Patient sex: M
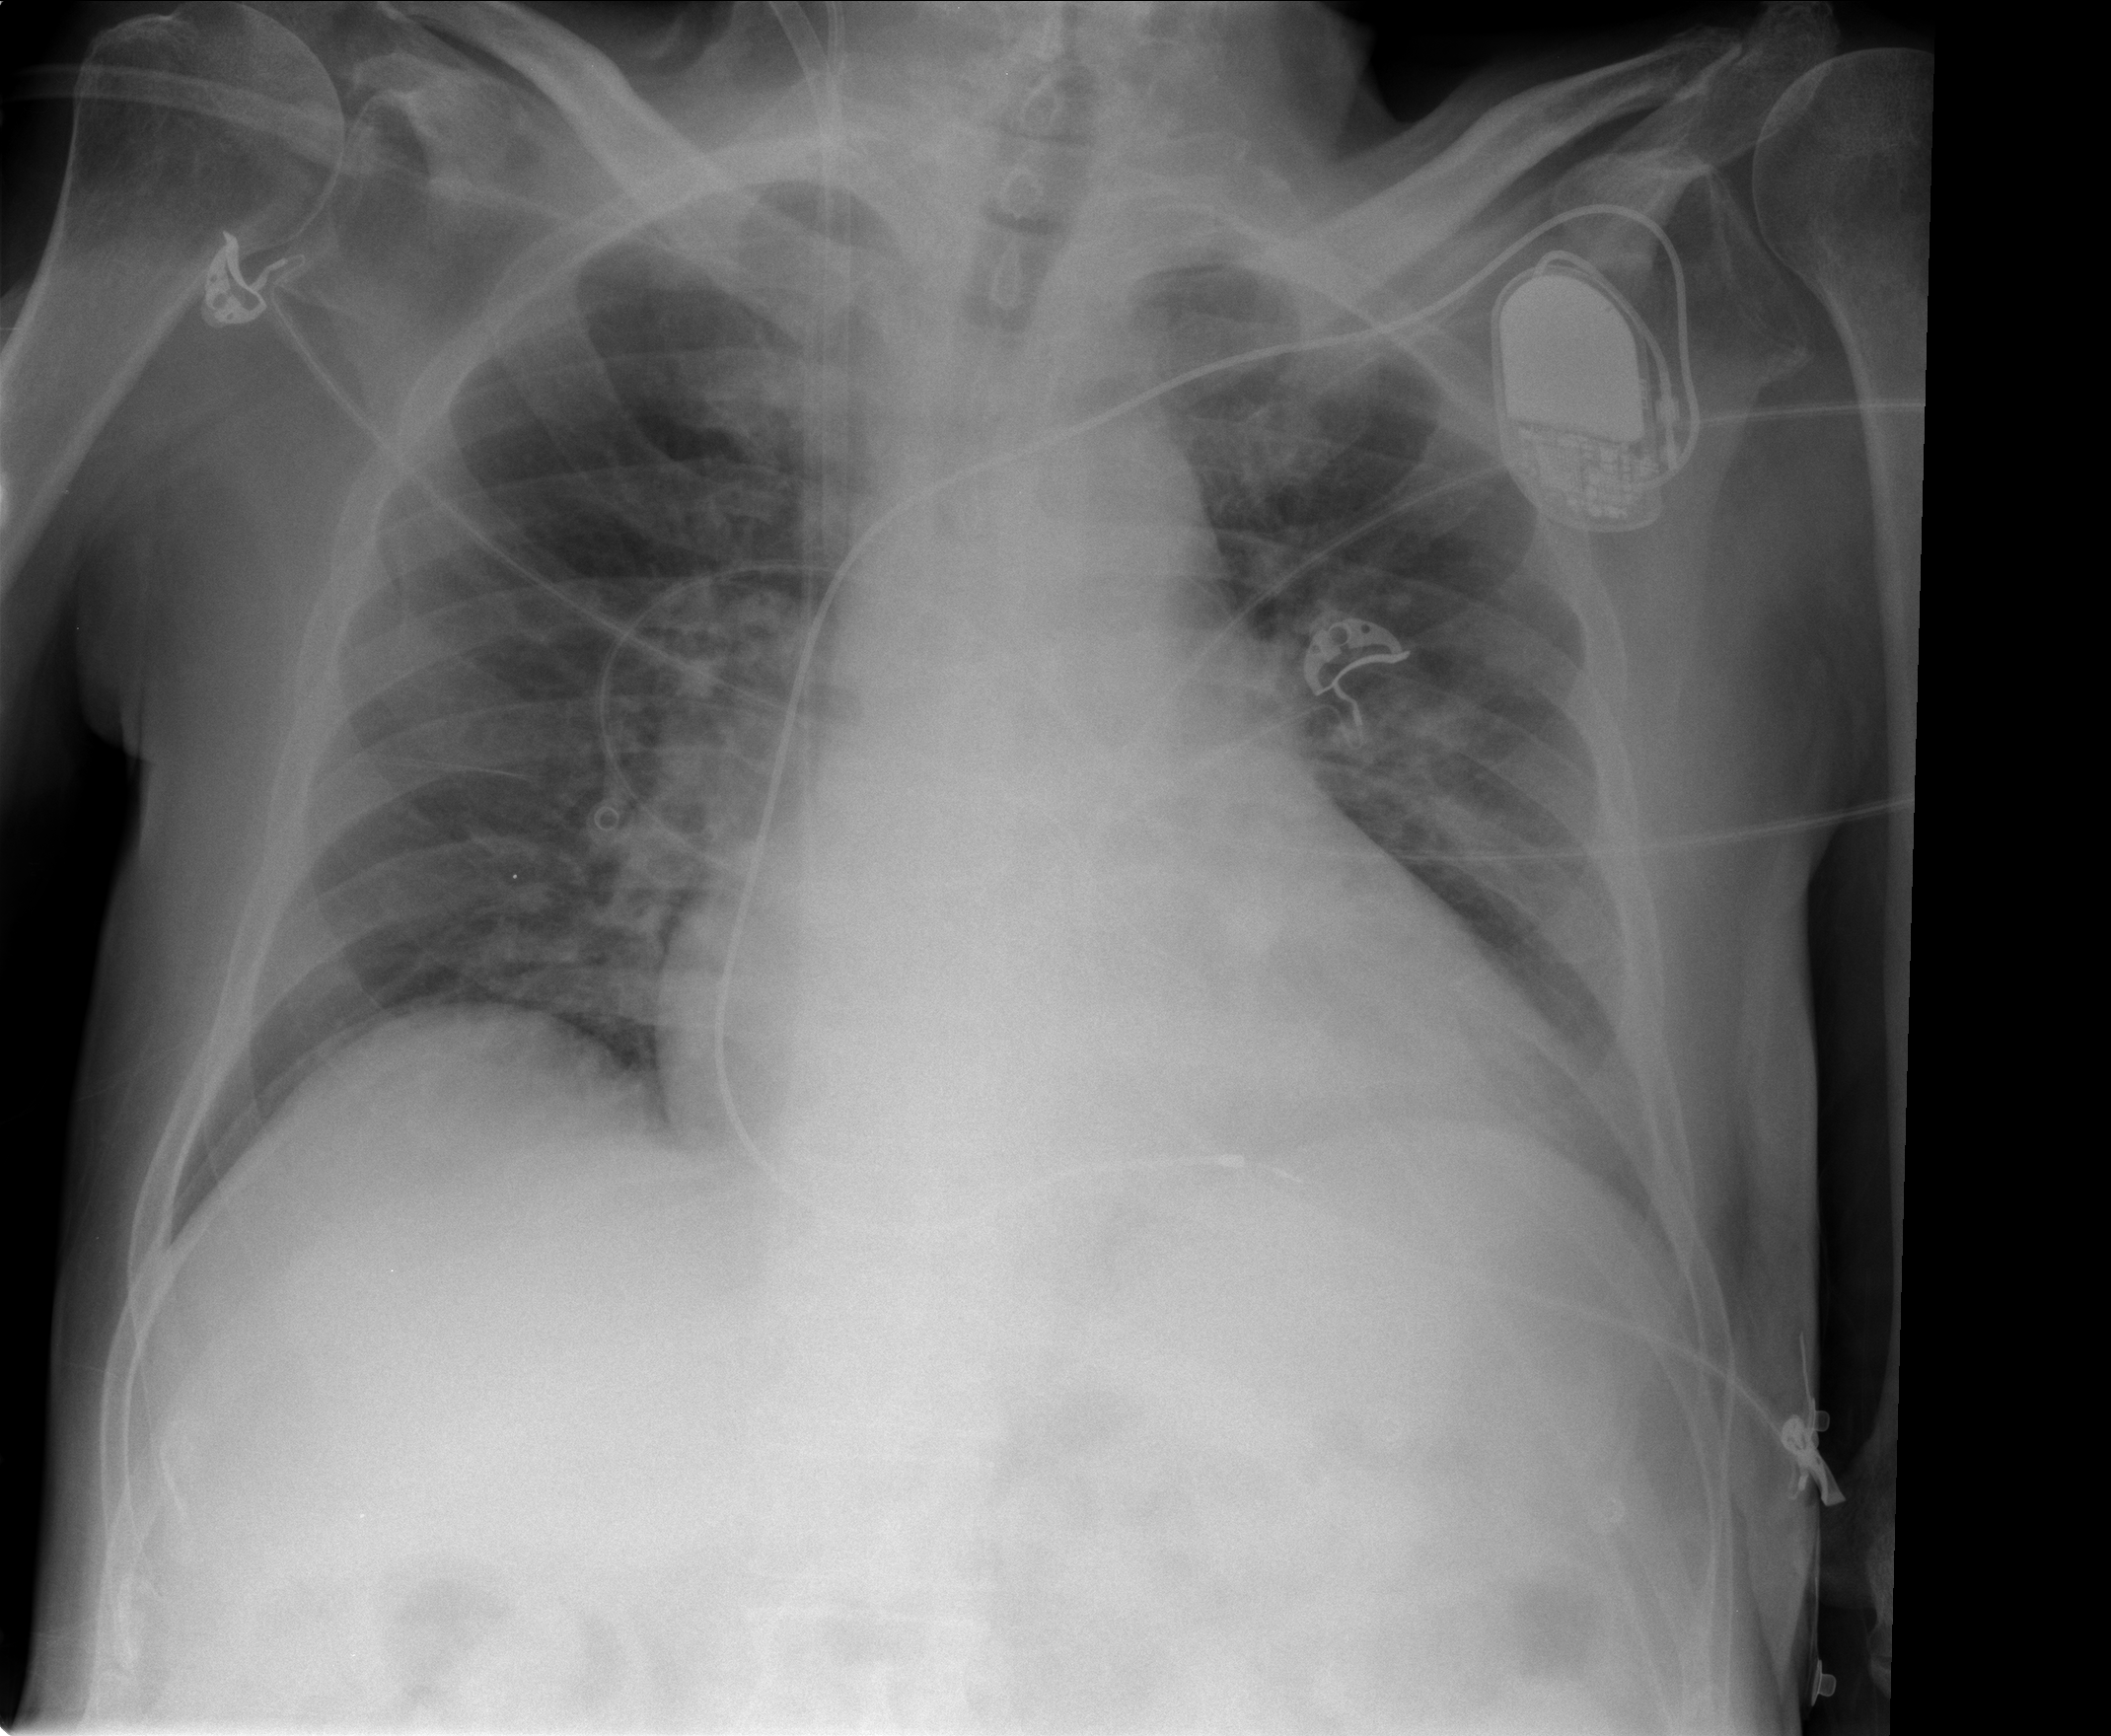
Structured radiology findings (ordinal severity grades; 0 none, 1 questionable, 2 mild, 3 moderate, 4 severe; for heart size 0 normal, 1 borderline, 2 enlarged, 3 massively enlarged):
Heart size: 2
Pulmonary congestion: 2
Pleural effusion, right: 0
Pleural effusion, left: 1
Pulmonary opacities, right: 0
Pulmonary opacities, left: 0
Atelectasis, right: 2
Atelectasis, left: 2